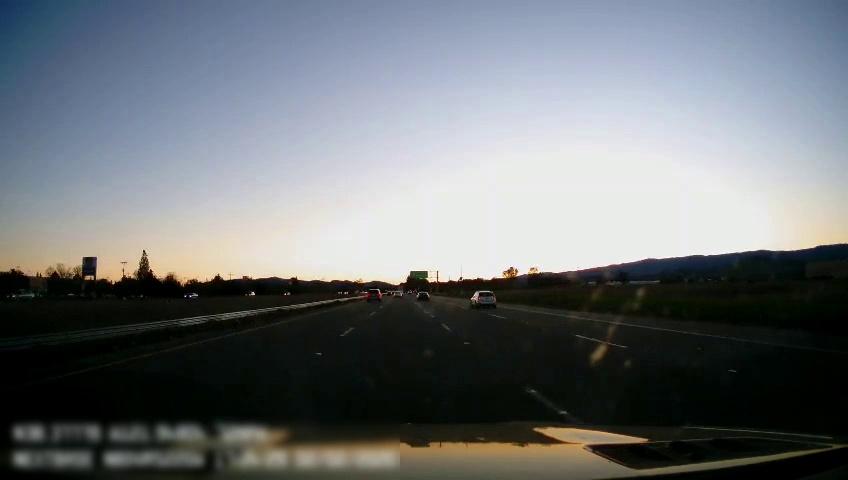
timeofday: Dusk/Dawn/Twilight
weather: Cloudy
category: Drivable Space
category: Vehicles | Car
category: Vehicles | SUV
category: Vehicles | Car
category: Vehicles | SUV
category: Vehicles | Car
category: Vehicles | SUV
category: Lanes | Alternate Lane
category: Lanes | Current Lane
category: Lanes | Current Lane
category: Lanes | Alternate Lane
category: Lanes | Alternate Lane
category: Traffic | Signs